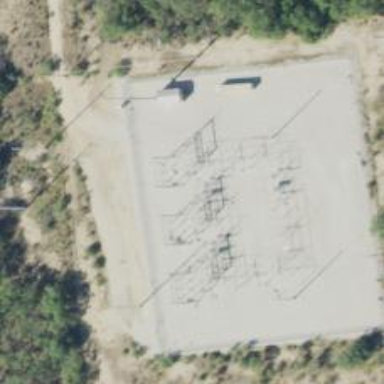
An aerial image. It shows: Switch used for power control.